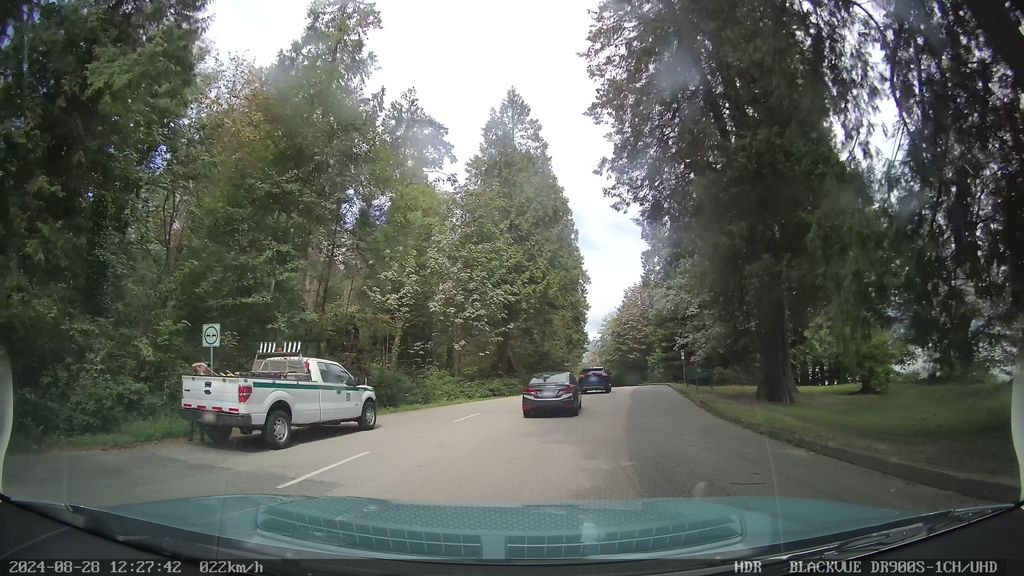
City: vancouver